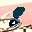
Label: 8